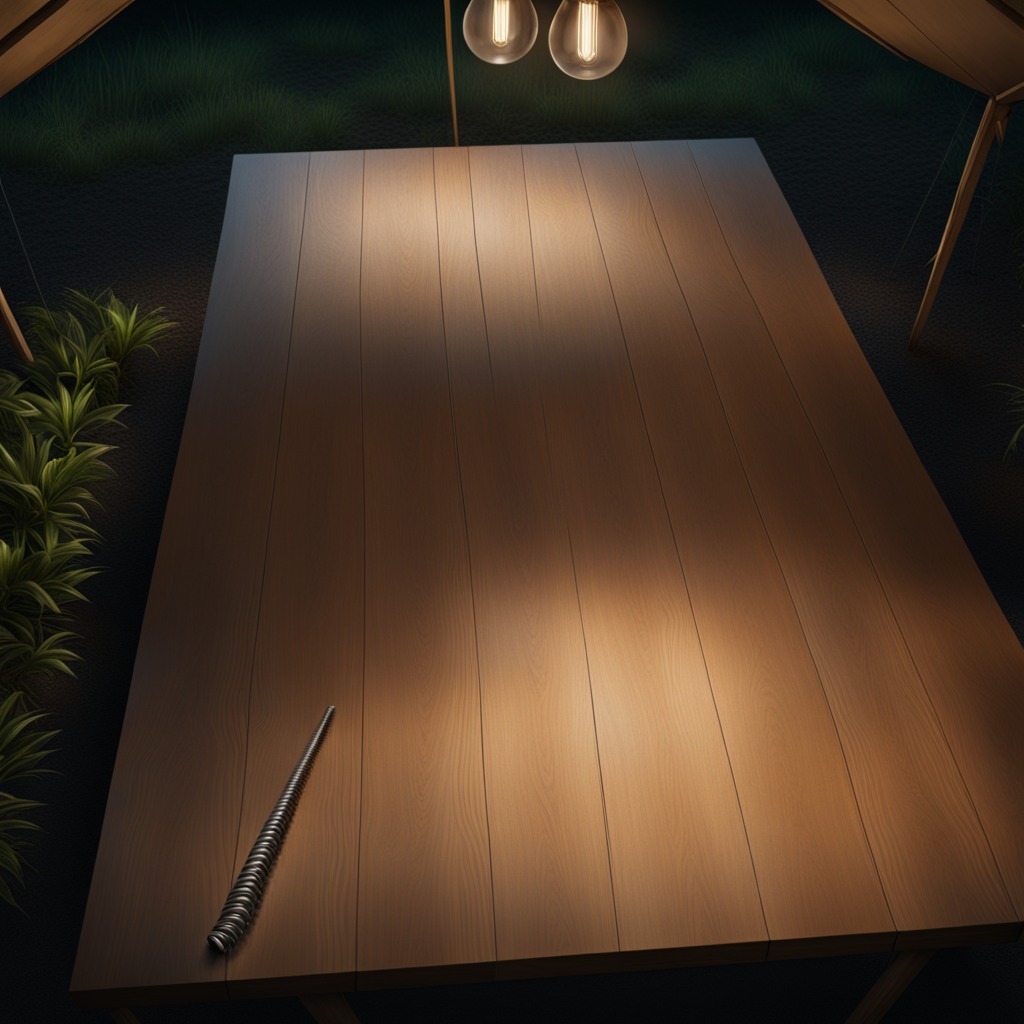
A coiled metal spring is lying on the wooden table.